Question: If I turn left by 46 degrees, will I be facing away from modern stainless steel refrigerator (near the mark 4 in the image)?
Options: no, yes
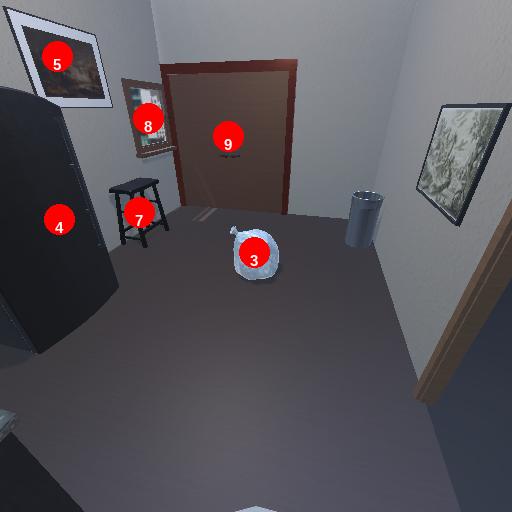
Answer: no